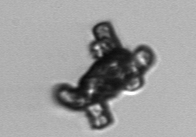
Label: Delphineis